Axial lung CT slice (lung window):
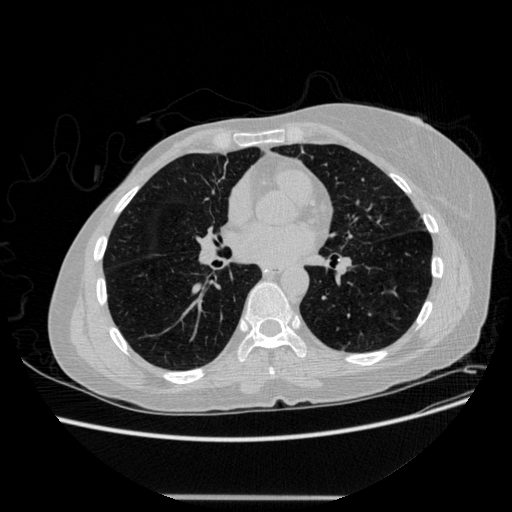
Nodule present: no